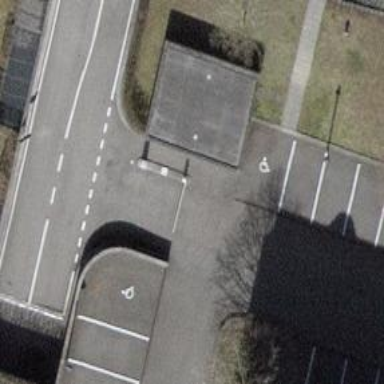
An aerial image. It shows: Lift gate barrier.